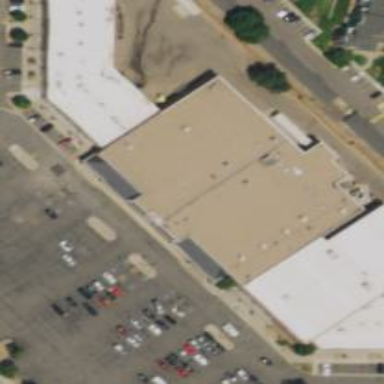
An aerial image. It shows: Retail building.